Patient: sex M, age 42
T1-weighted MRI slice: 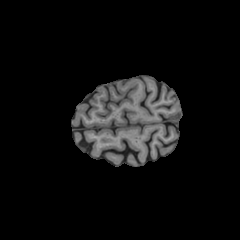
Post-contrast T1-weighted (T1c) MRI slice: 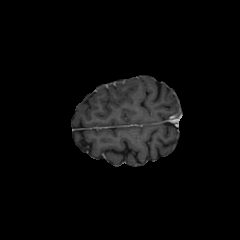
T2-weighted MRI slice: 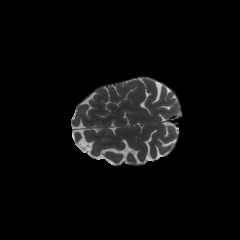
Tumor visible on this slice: no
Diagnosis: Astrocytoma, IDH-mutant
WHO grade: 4